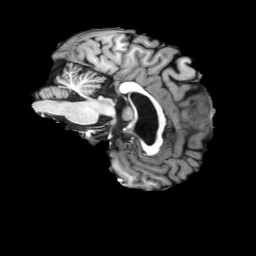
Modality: T1w
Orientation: sagittal
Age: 43
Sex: male
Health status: ill